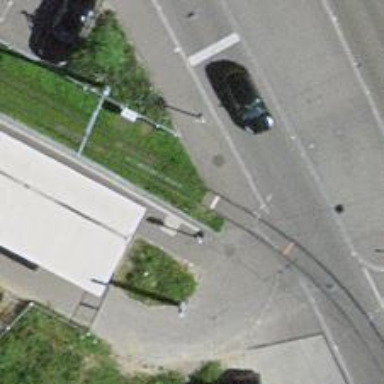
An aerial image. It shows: Tram stop for public transport.